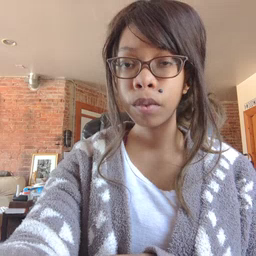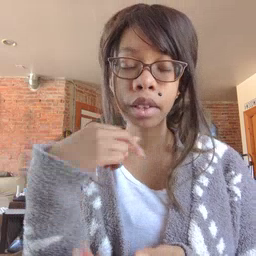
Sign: dance